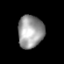
Tissue: prostate
Cell type: T cells
Senescence score: 0.7247
Nuclear area (px): 828
Mean DAPI intensity: 154.802